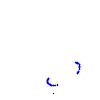
Particle: proton